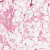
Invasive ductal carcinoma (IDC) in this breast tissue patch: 0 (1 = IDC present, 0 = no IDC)